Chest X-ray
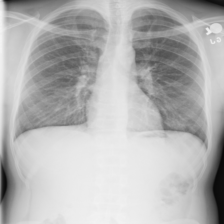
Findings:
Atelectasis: negative
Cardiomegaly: negative
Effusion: negative
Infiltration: positive
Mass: negative
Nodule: negative
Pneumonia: negative
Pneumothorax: negative
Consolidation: negative
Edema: negative
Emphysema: negative
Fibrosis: negative
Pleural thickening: negative
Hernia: negative